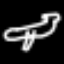
Label: airplane